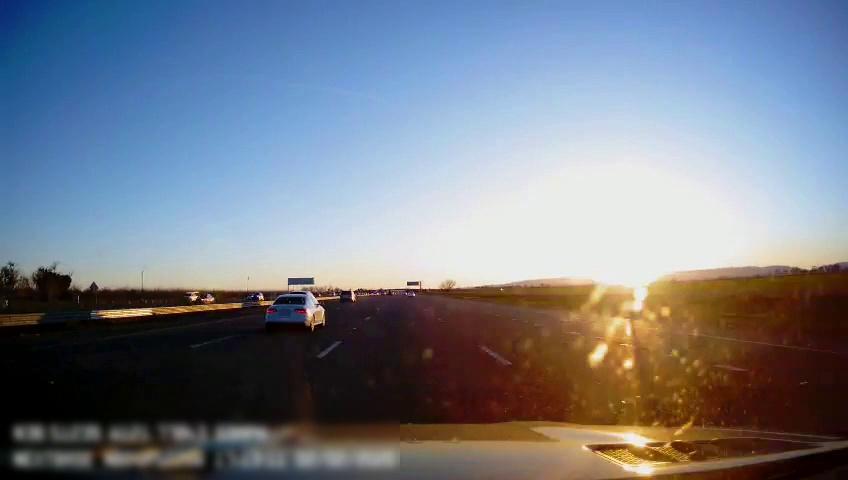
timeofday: Day
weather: Sunny
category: Drivable Space
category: Vehicles | SUV
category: Vehicles | SUV
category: Vehicles | Car
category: Vehicles | SUV
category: Vehicles | Truck
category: Vehicles | Car
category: Vehicles | SUV
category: Lanes | Alternate Lane
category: Lanes | Alternate Lane
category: Lanes | Current Lane
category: Lanes | Current Lane
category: Lanes | Alternate Lane
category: Lanes | Alternate Lane
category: Traffic | Signs